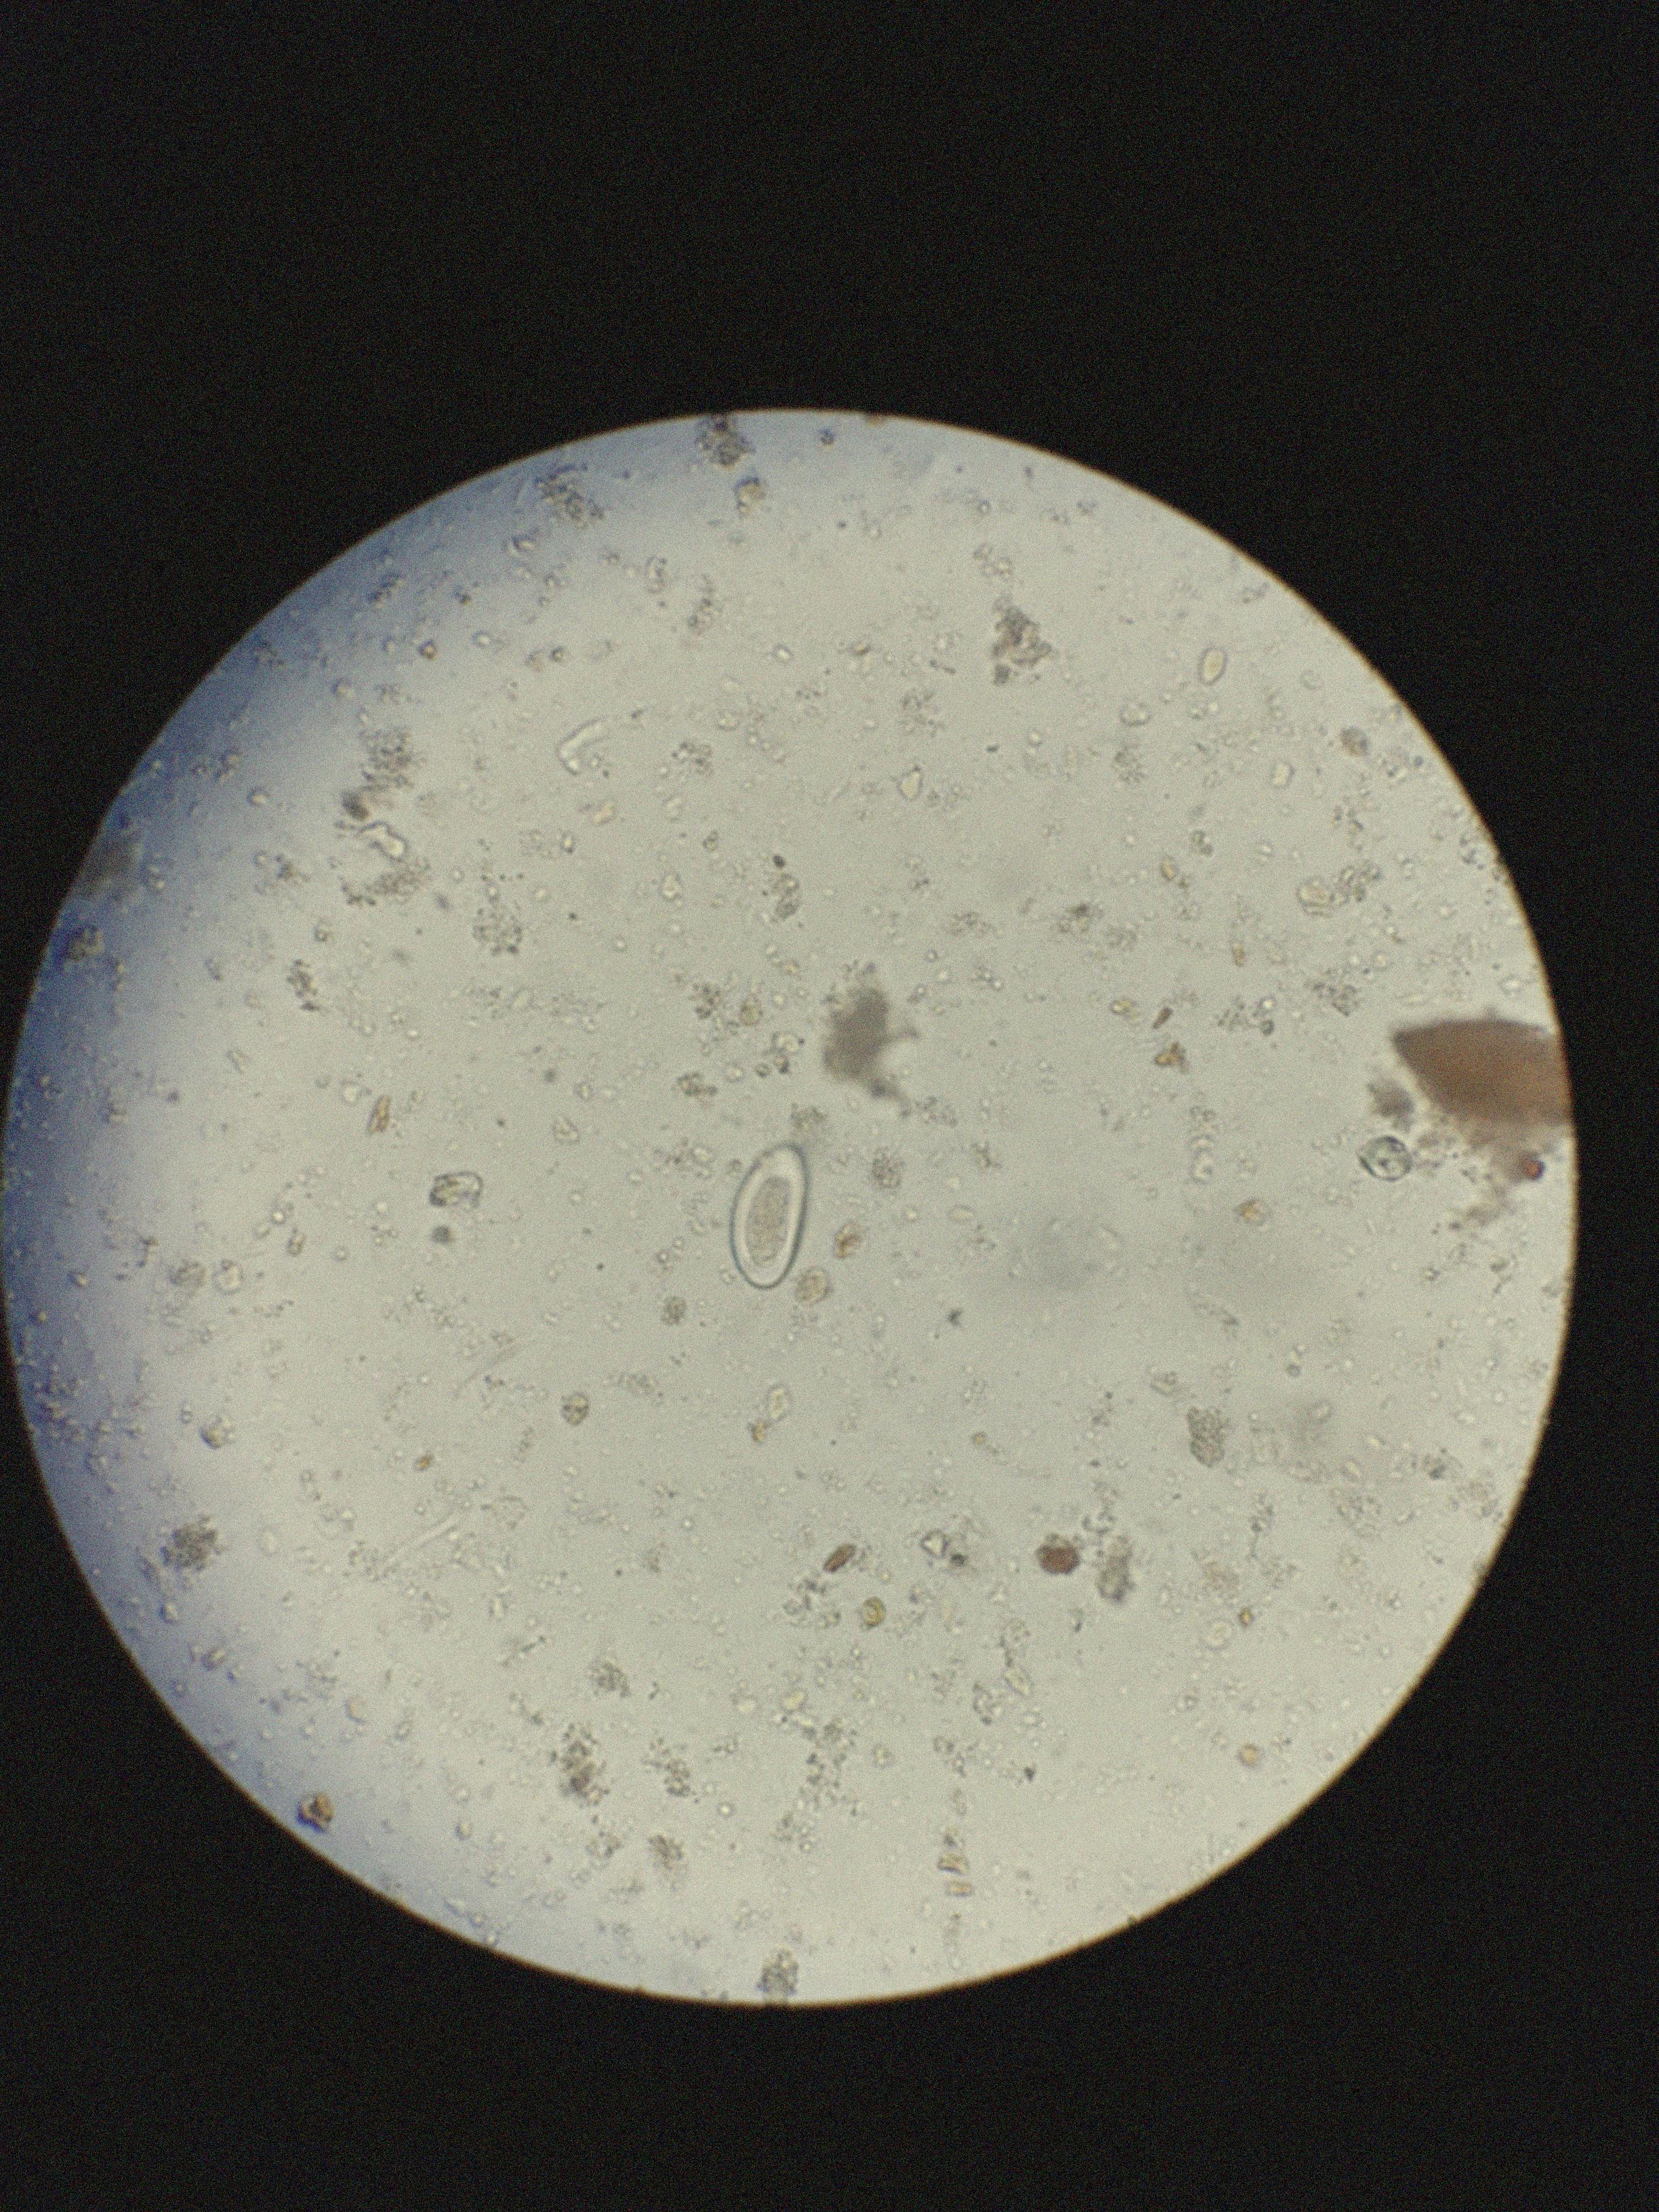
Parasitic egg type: Enterobius vermicularis